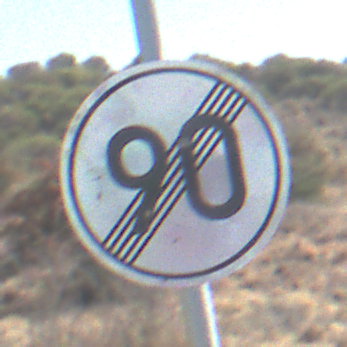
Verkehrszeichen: EndeGeschwindigkeit90
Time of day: Midday
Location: Outdoor (Nature)
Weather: Clear
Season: NotSpecified
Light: Natural